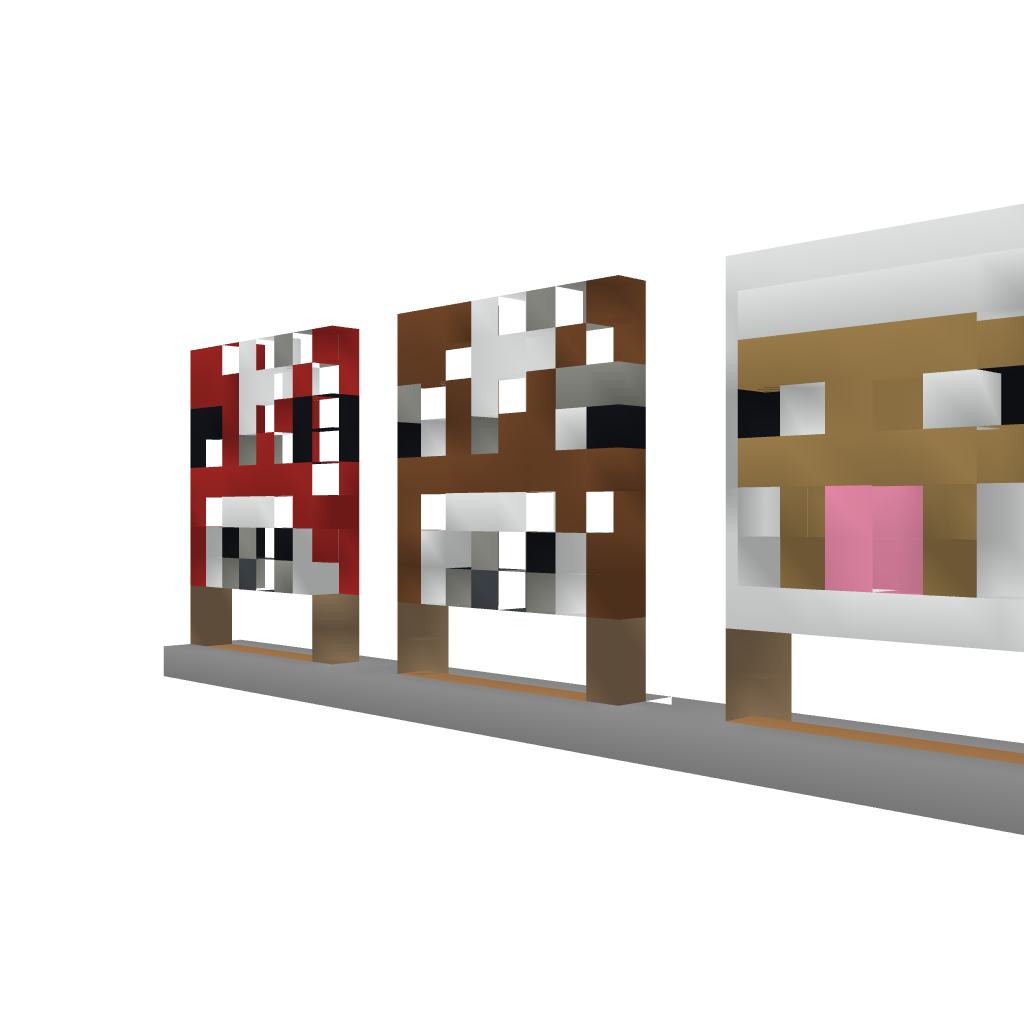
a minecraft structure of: Animal Faces!